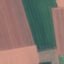
Land use / land cover: AnnualCrop